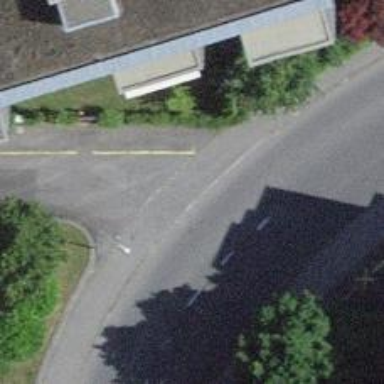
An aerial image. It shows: Unmarked crossing on the road.